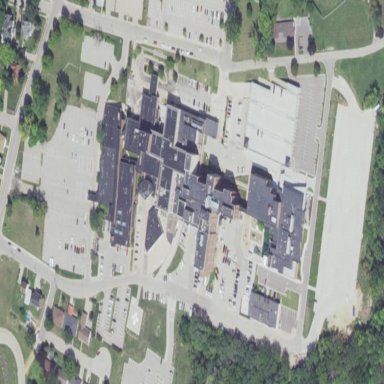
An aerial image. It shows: Healthcare facility identified as hospital.